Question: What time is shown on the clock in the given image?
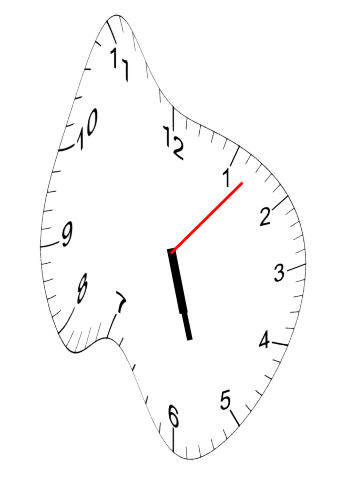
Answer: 05:27:07